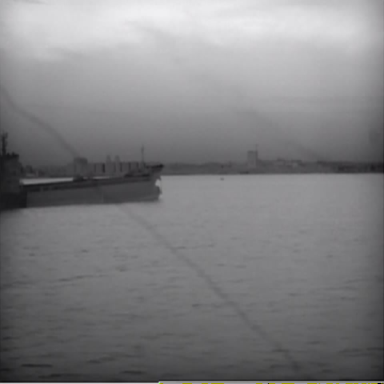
There is a liner in the infrared image.